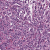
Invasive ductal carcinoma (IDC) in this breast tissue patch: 1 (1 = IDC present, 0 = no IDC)